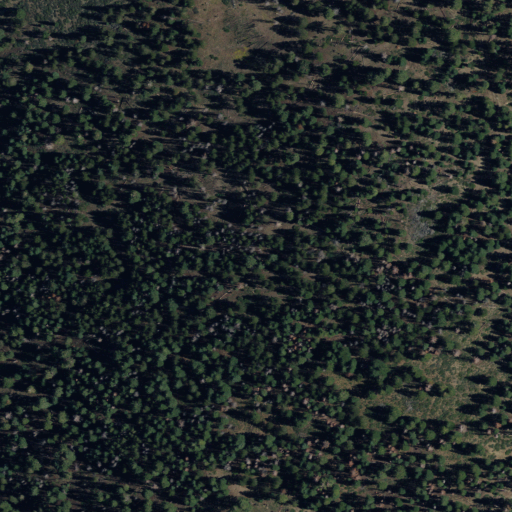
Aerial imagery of mountain in California named Blackrock Mountain containing only evergreen forest